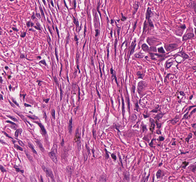
Tumor epithelial tissue: no
Tumor-associated stroma tissue: yes
Normal tissue: no